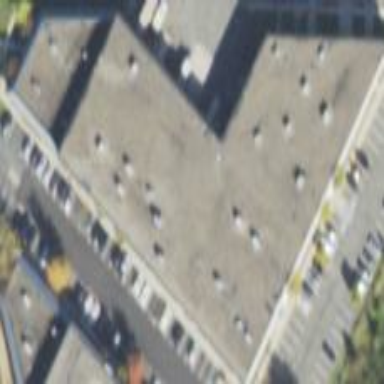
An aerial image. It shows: Warehouse.